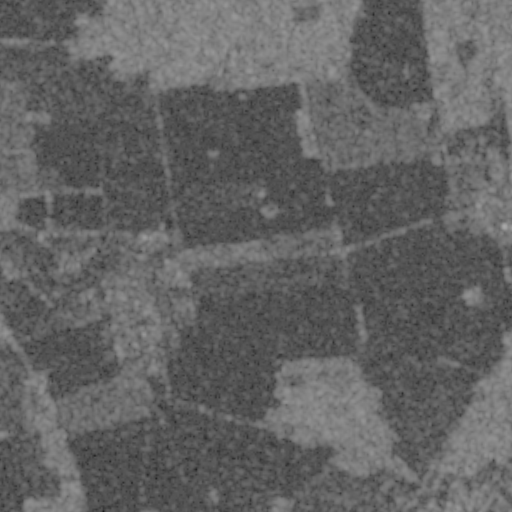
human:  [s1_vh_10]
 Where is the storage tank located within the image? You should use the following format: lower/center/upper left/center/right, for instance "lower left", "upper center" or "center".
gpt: The storage tank is located in the lower center of the image.
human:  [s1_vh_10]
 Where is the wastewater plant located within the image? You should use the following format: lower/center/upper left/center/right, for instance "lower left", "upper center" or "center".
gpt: The wastewater plant is located in the center left of the image.
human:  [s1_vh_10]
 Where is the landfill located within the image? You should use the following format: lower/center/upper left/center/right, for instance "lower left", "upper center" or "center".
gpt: There is no landfill in the image.

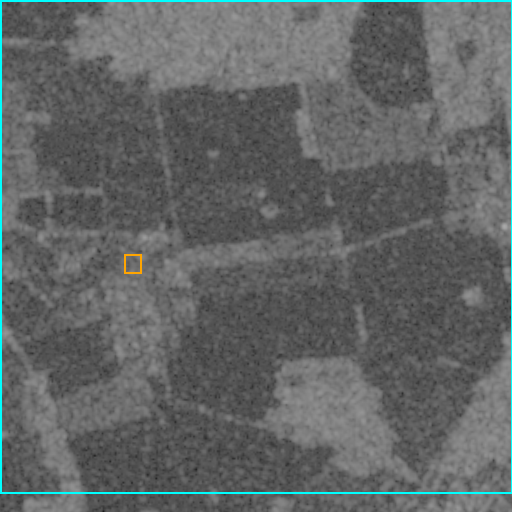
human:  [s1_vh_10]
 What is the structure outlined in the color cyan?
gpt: The structure outlined in cyan is a crop field.
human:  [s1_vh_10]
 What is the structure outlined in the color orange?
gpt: The structure outlined in orange is a wastewater plant.
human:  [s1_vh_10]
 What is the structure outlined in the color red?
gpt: There is no red outline.